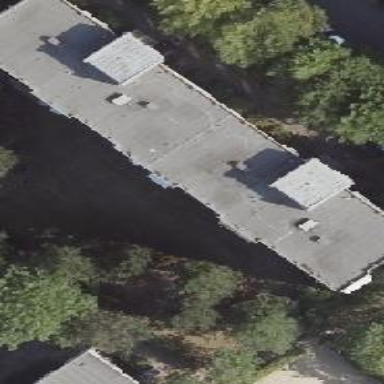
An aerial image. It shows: Apartment building with flat roof.